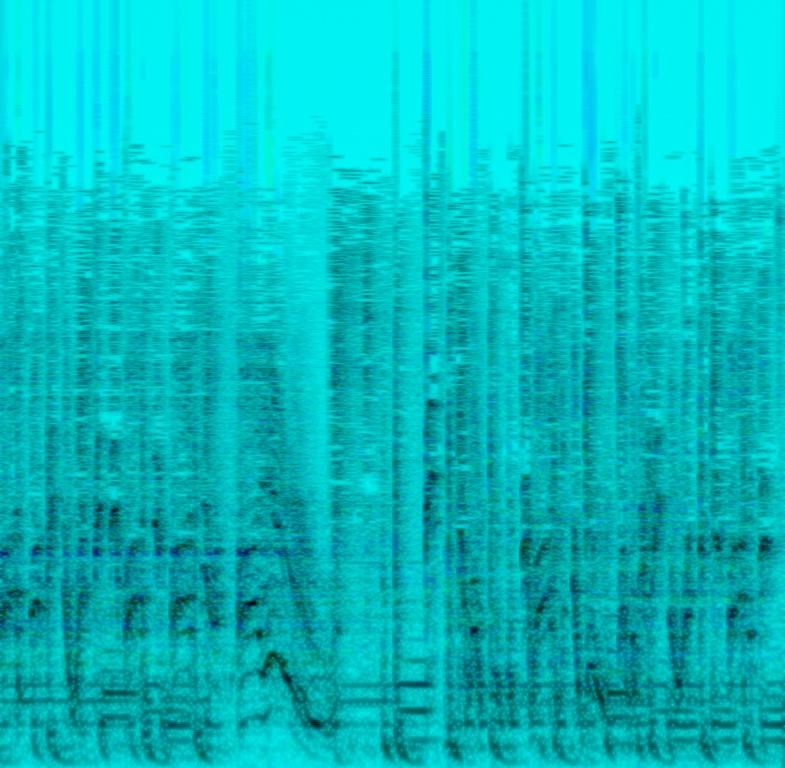
This is the recording of a DJ performance. The DJ is performing on a turntable using the scratching technique. The beat in the background has a repeating male vocal sample and a groovy bass sound. The rhythmic background consists of an electronic drum beat. The atmosphere is urban. This piece could be used in the soundtrack of a teenage drama TV series that takes place in the ghettos of a big city.